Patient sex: M
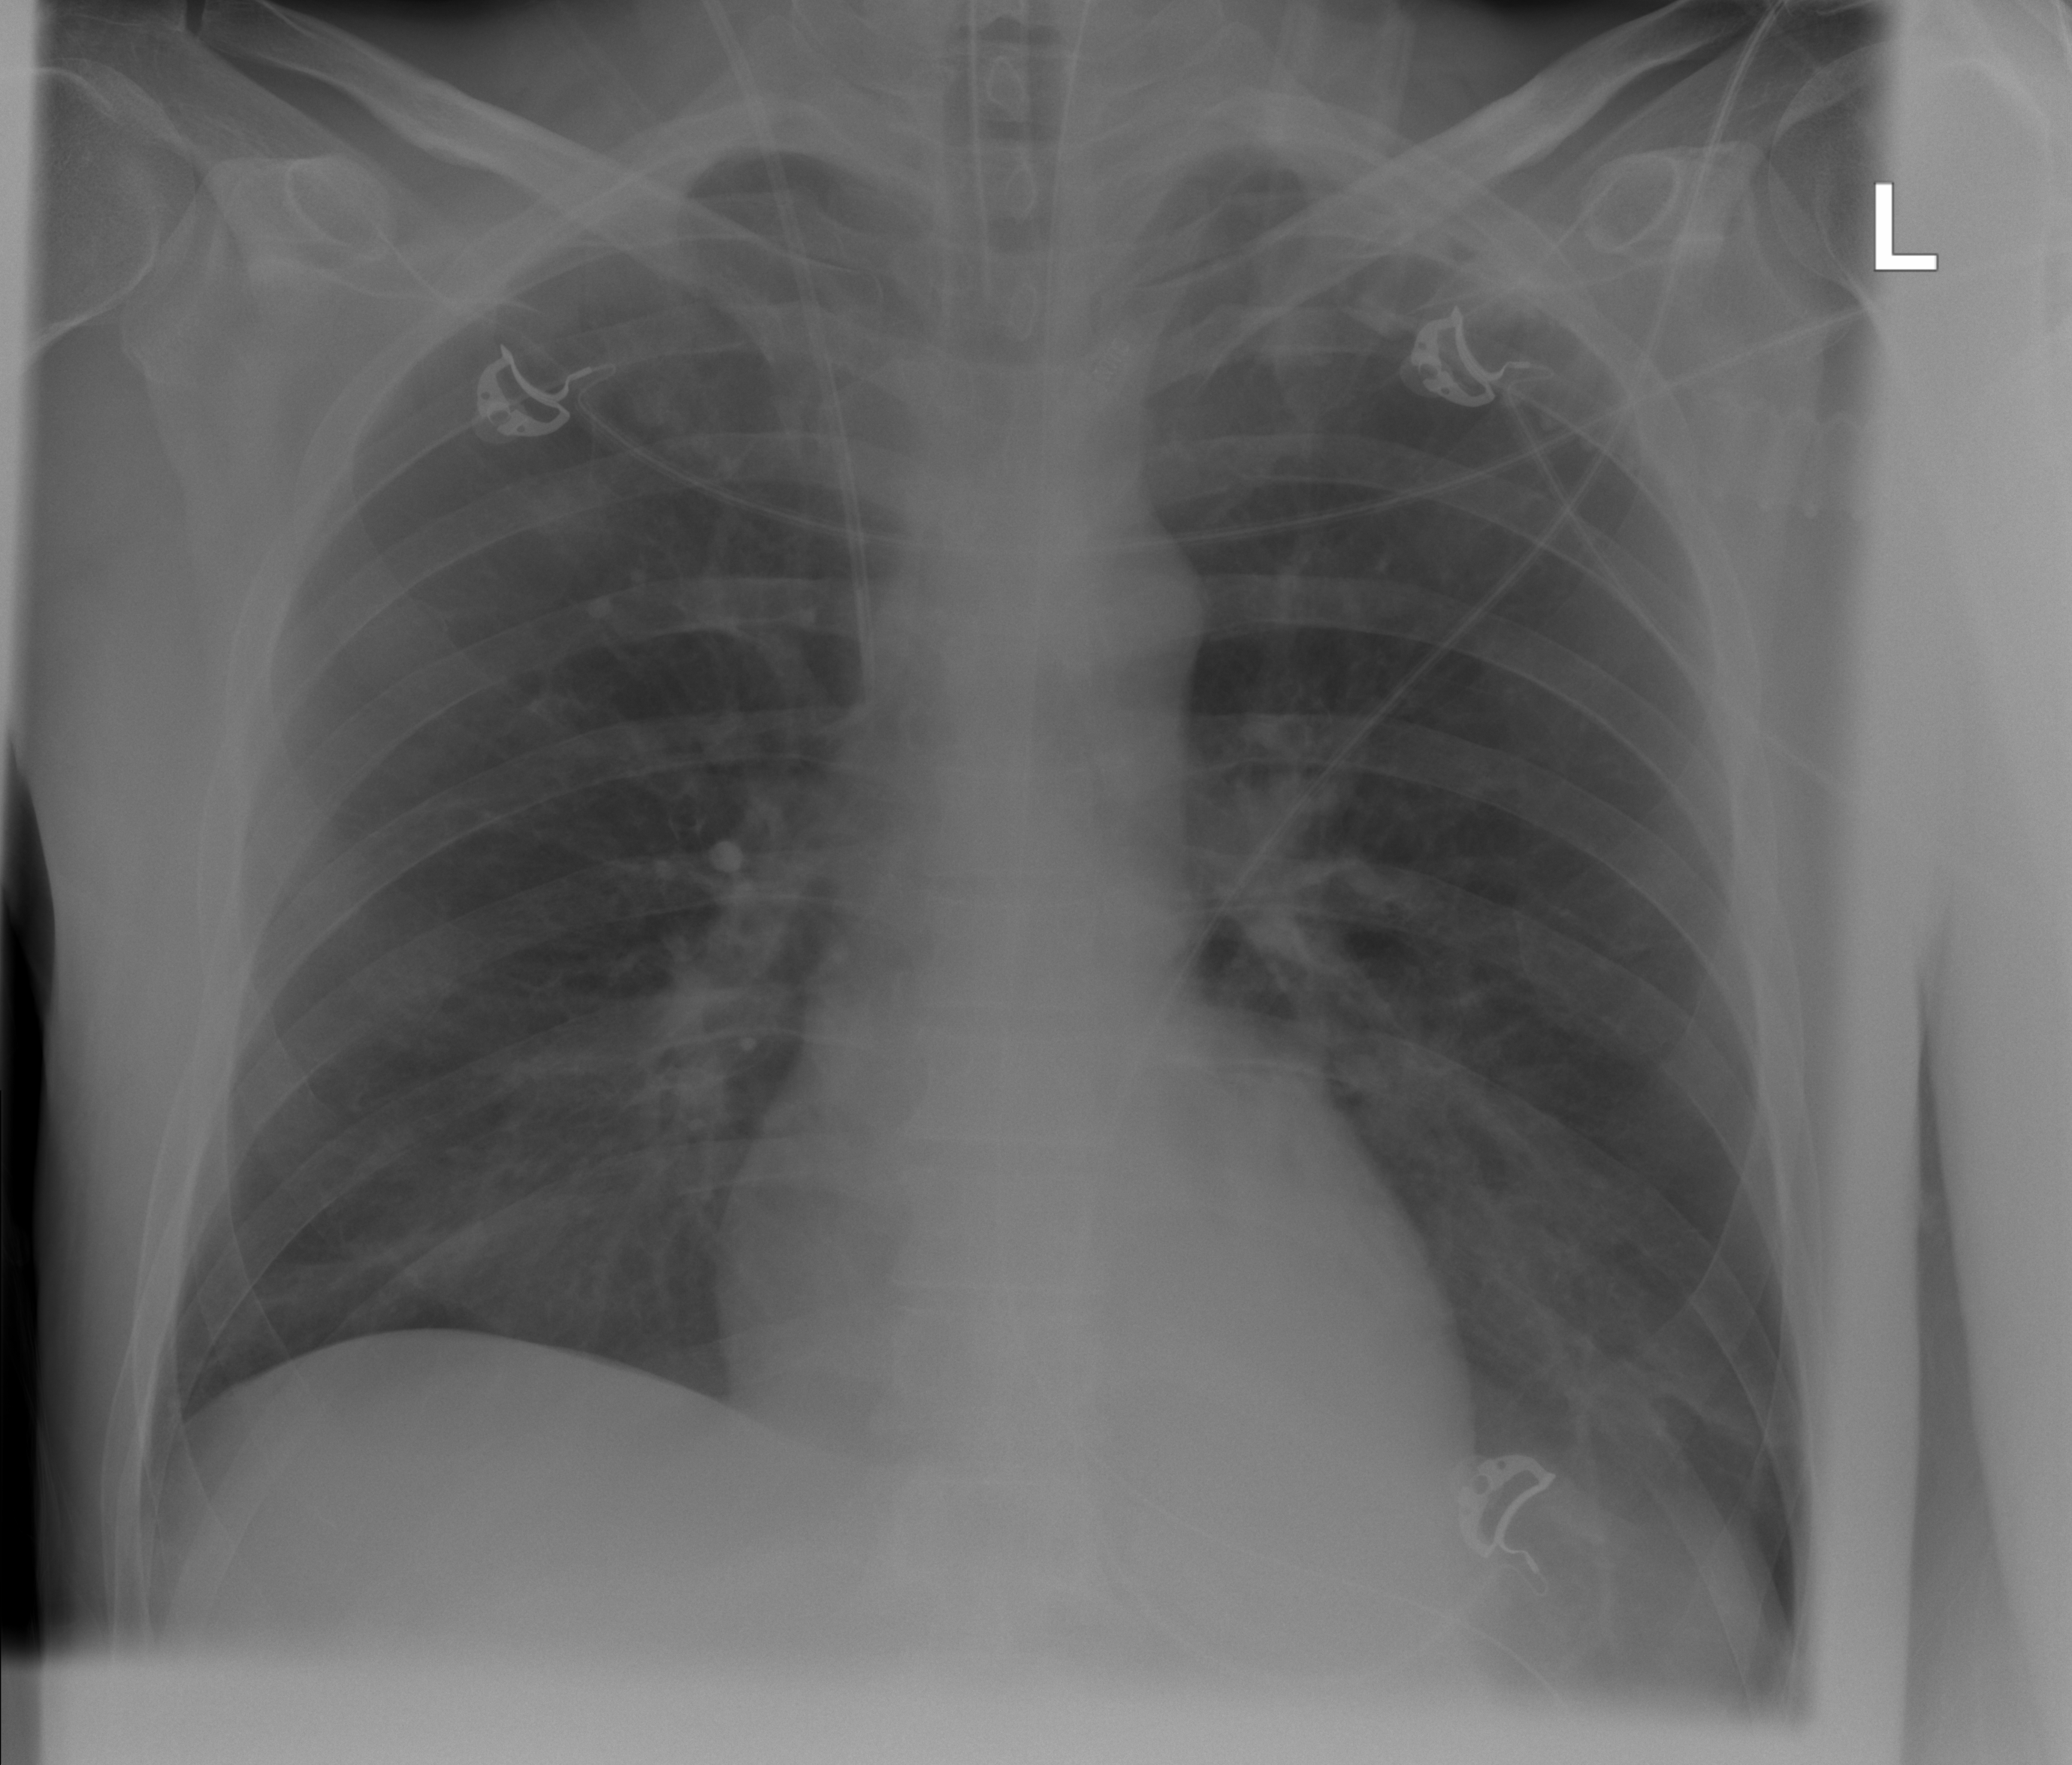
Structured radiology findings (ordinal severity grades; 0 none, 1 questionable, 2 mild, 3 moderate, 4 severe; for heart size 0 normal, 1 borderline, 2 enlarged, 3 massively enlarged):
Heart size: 0
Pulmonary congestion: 0
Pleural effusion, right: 0
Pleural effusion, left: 0
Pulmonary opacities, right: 0
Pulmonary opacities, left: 0
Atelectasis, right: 0
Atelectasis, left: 2